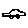
Label: car